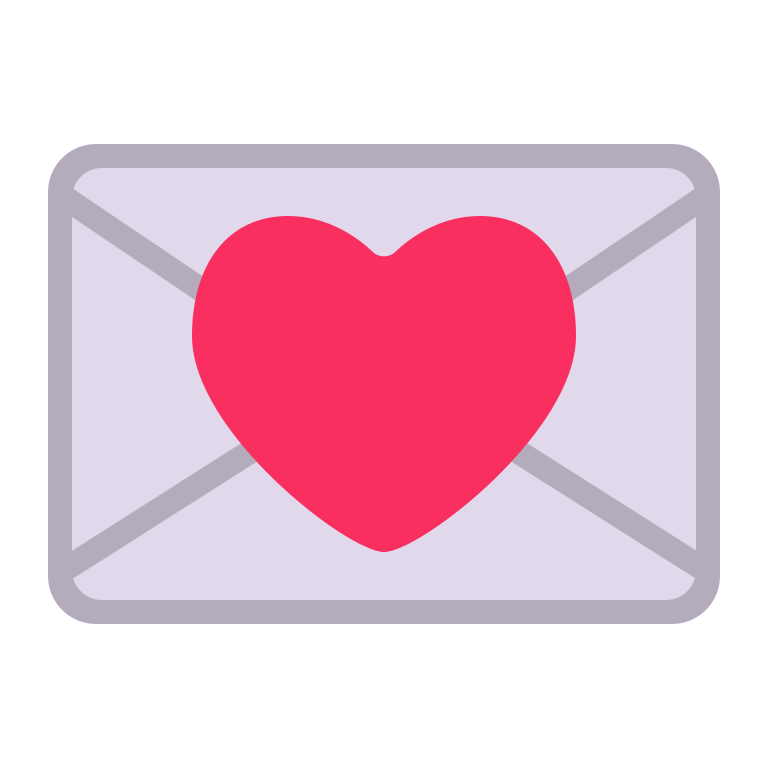
love letter flat